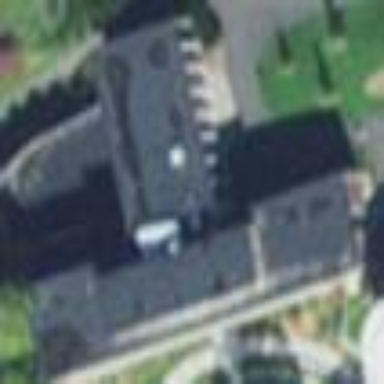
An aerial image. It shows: College building.